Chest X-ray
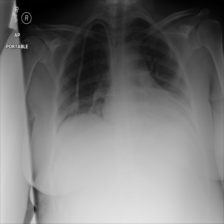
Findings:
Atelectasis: negative
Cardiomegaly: negative
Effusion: negative
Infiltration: negative
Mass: negative
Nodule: negative
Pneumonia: negative
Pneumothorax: negative
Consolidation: negative
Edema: negative
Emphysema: negative
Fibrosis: negative
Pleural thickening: negative
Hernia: negative